Question: I have a 'UITableView' in a 'UIViewController'. It's Selection modes are set to 'Single' and 'Multiple Selection During Editing'.
When I set the tableView's 'editing' property to 'YES', if a process asynchronously runs 'reloadData', any of my current check marks that have been selected disappear. I implemented my 'tableView:cellForRowAtIndexPath:' method such that it sets the 'selected' property of the cell, based on what the selection was before the 'reloadData'. I've verified those being set correctly. But to no avail, they still don't show up selected. What do I need to change so that it gets that set correctly? It seems to retain the indented editing mode just fine.
Here's said method:
'''
- (UITableViewCell *)tableView:(UITableView *)tableView cellForRowAtIndexPath:(NSIndexPath *)indexPath {
static NSString *CellIdentifier = @"ValveCell";
ValveCell *cell = [tableView dequeueReusableCellWithIdentifier:CellIdentifier forIndexPath:indexPath];
Valve *valve = self.sections[indexPath.section][indexPath.row];
cell.subject = valve;
cell.selected = [self.selections member: valve];
return cell;
}
'''
I use the didSelect and didDeselect methods to keep 'selections' (an 'NSMutableSet') up to date. E.g.
'''
- (void) tableView:(UITableView *)tableView didDeselectRowAtIndexPath:(NSIndexPath *)indexPath {
NSMutableArray *section = self.sections[indexPath.section];
[self.selections removeObject: section[indexPath.row]];
}
'''
## Clarification
Given the answers, I think I did not clarify which check marks I was referring to. I am referring to the blue check marks that show a selected state on the side of the table when the table has had its 'editing' set to 'YES' as shown in this picture:

If a 'reloadData' occurs, it will clear those blue check marks.
## Update: My Current Solution
What I did to retain the visual selection status is to modify the KVO method that was firing the 'reloadData' to include code to programmatically reselect the current selections:
'''
...
[self.tableView reloadData];
if (self.tableView.editing) {
[self.sections enumerateObjectsUsingBlock:^(id valves, NSUInteger section, BOOL *stop) {
[(NSArray*)valves enumerateObjectsUsingBlock:^(id valve, NSUInteger row, BOOL *stop) {
if ([self.selections member: valve]) {
NSIndexPath *indexPath = [NSIndexPath indexPathForRow: row inSection: section];
[self.tableView selectRowAtIndexPath: indexPath animated: NO scrollPosition: UITableViewScrollPositionNone];
}
}];
}];
}
...
'''
The 'selectRowAtIndexPath:animated:scrollPosition:' method does the work.
So at this point, I guess my question is, do I really have to do this? Or I'm working too hard?
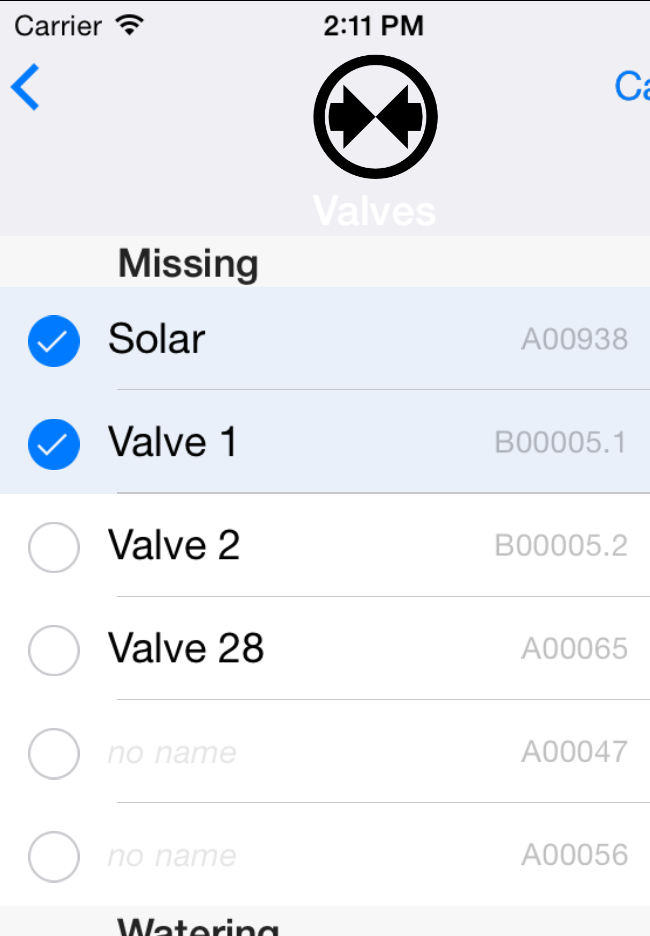
Answer: Setting the cell to "selected" in 'cellForRowAtIndexPath' won't force a call to the 'UITableView' delegate methods so if that's where you're setting your checkmarks, they won't automatically appear upon the table view's reload.
You can either add the checkmarks directly in 'cellForRowAtIndexPath', ex:
'''
- (UITableViewCell *)tableView:(UITableView *)tableView cellForRowAtIndexPath:(NSIndexPath *)indexPath {
static NSString *CellIdentifier = @"ValveCell";
ValveCell *cell = [tableView dequeueReusableCellWithIdentifier:CellIdentifier forIndexPath:indexPath];
Valve *valve = self.sections[indexPath.section][indexPath.row];
cell.subject = valve;
cell.selected = [self.selections member: valve];
if (cell.selected) {
cell.accessoryType = UITableViewCellAccessoryCheckmark;
} else {
cell.accessoryType = UITableViewCellAccessoryNone;
}
return cell;
}
'''
Or you can call 'selectRowAtIndexPath' manually, ex:
'''
- (UITableViewCell *)tableView:(UITableView *)tableView cellForRowAtIndexPath:(NSIndexPath *)indexPath {
static NSString *CellIdentifier = @"ValveCell";
ValveCell *cell = [tableView dequeueReusableCellWithIdentifier:CellIdentifier forIndexPath:indexPath];
Valve *valve = self.sections[indexPath.section][indexPath.row];
cell.subject = valve;
cell.selected = [self.selections member: valve];
if (cell.selected) {
[self tableView:tableView selectRowAtIndexPath:indexPath animated:NO scrollPosition:UITableViewScrollPositionNone];
}
return cell;
}
'''